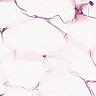
Metastatic tissue present: yes